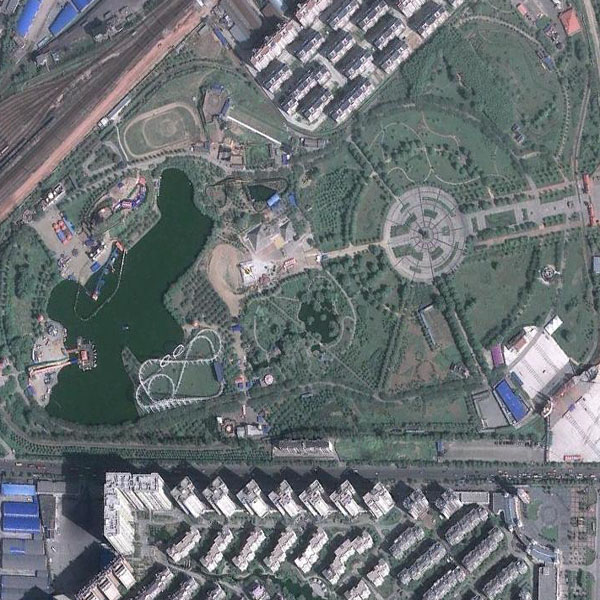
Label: Park